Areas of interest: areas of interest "Sport and cultural"
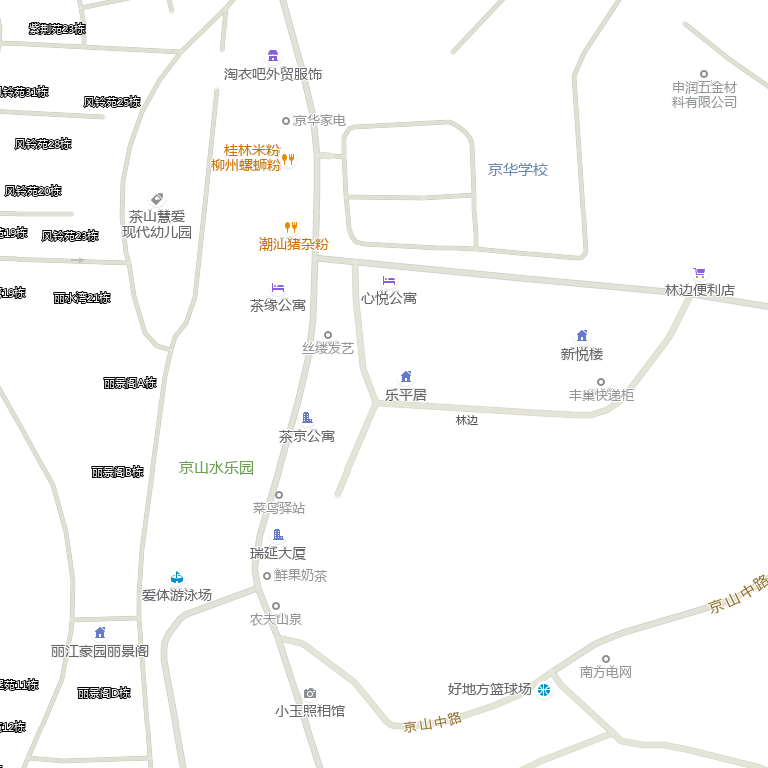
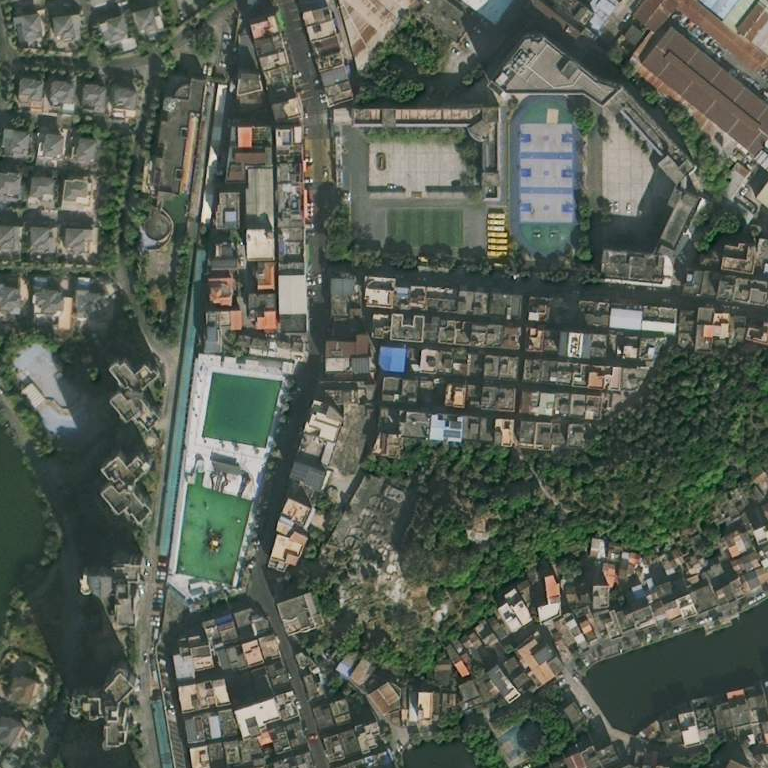